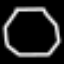
Label: octagon